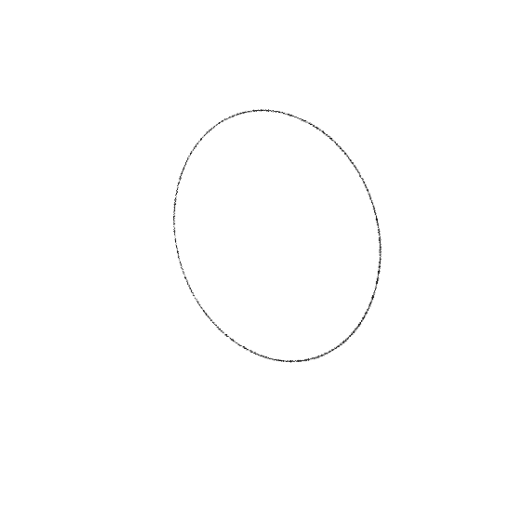
Crossing number: 0